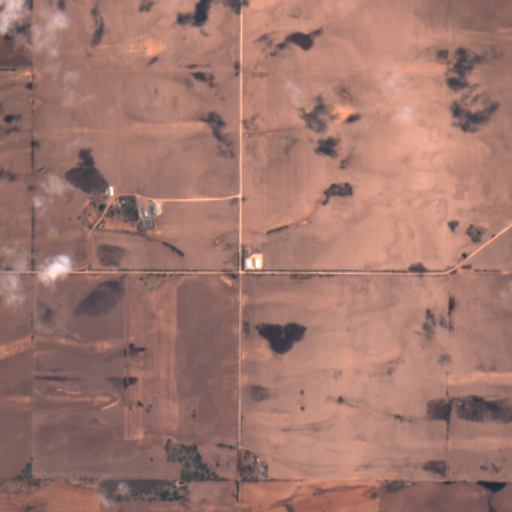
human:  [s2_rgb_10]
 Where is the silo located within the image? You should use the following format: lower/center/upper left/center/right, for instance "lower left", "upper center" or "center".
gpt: The silo is located in the center left of the image.
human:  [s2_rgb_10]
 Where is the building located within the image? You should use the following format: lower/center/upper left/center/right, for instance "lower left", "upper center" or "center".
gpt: The building is located in the center left of the image.
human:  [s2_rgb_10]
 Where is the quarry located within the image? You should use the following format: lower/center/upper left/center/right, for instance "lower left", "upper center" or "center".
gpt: There is no quarry in the image.